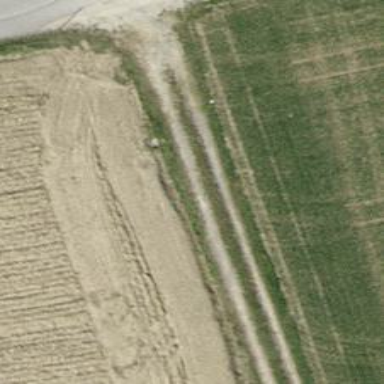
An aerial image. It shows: Track with pebblestone surface.